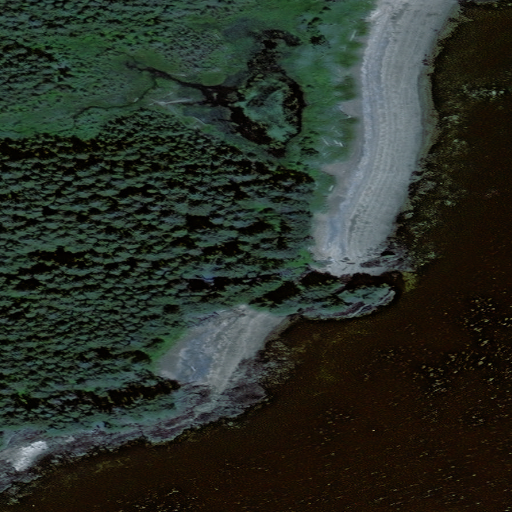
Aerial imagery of cape in Alaska named Head Point containing only unknown